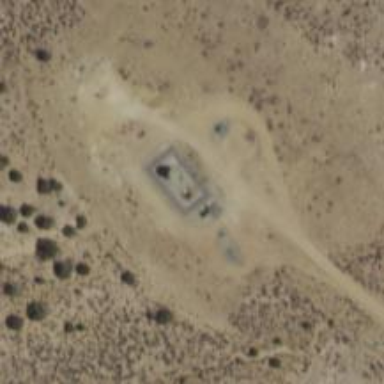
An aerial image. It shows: Storage tank that is man-made.